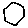
Label: hexagon